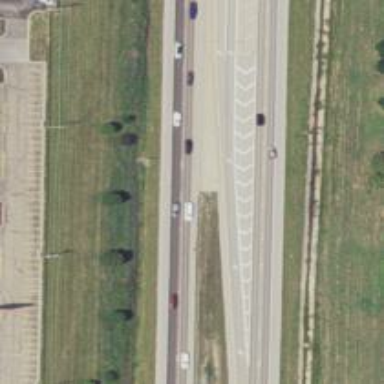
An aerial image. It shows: Road marking featuring gore chevron.